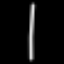
Label: line